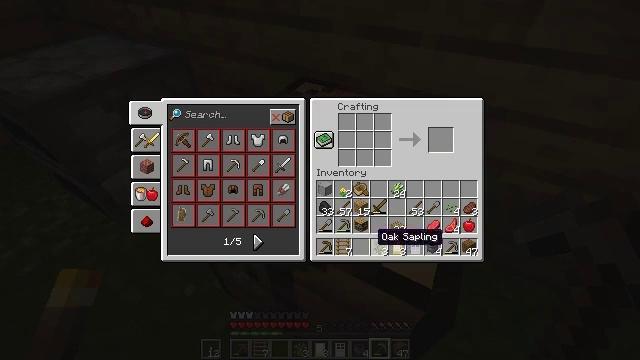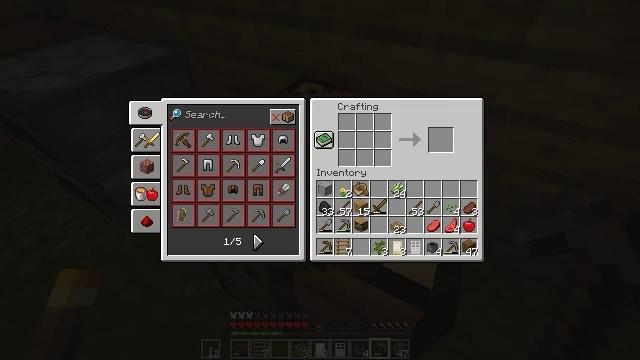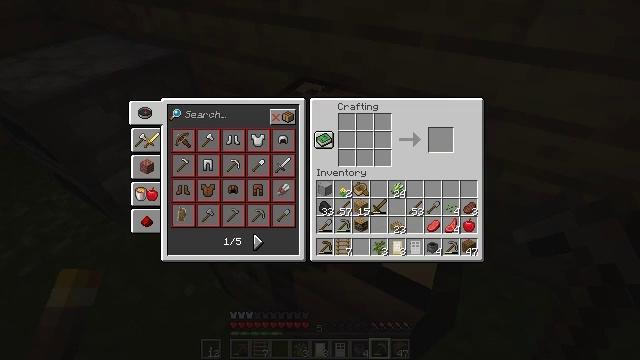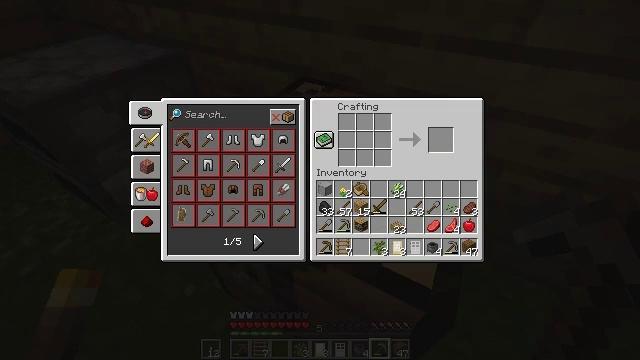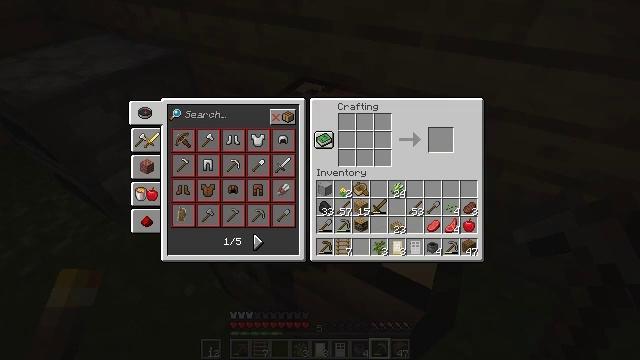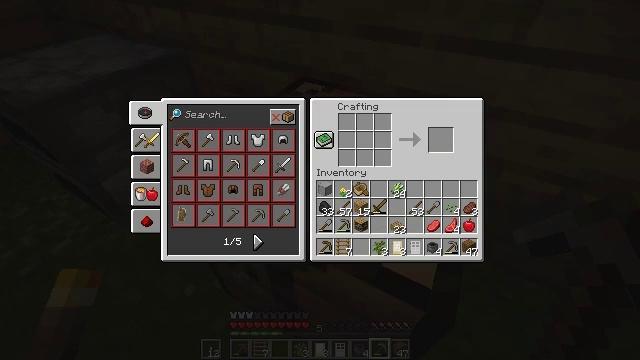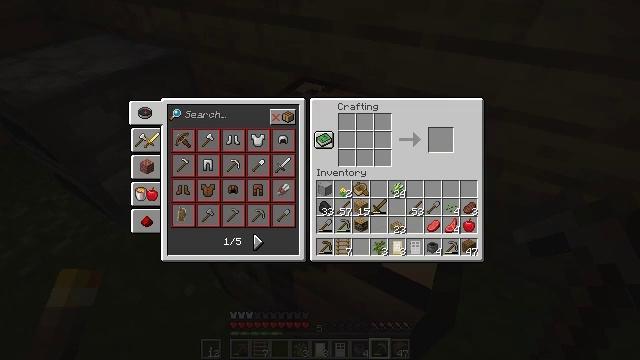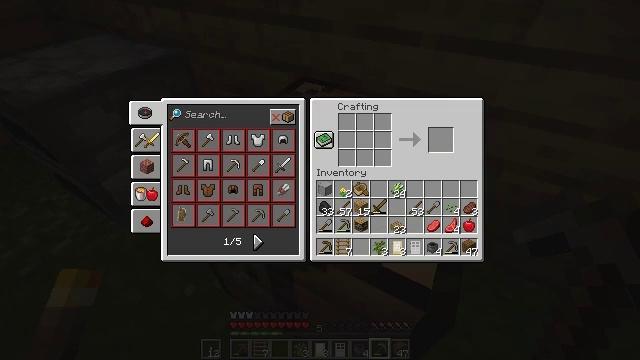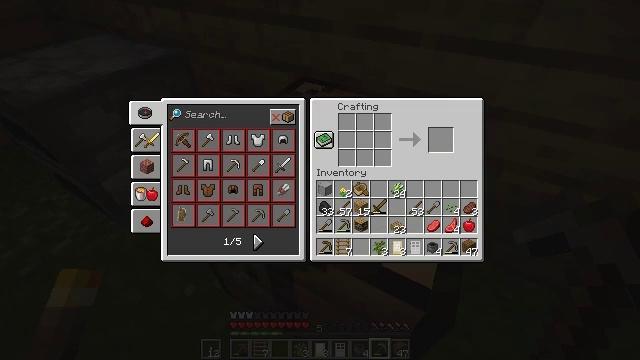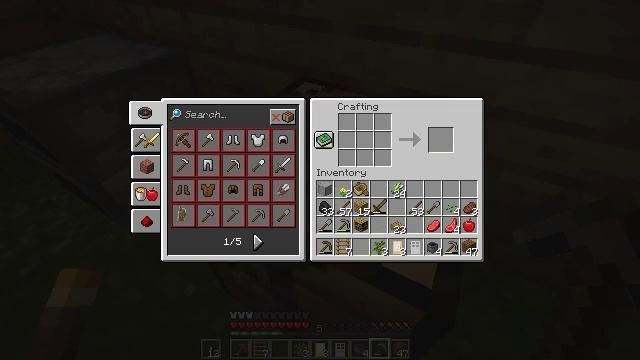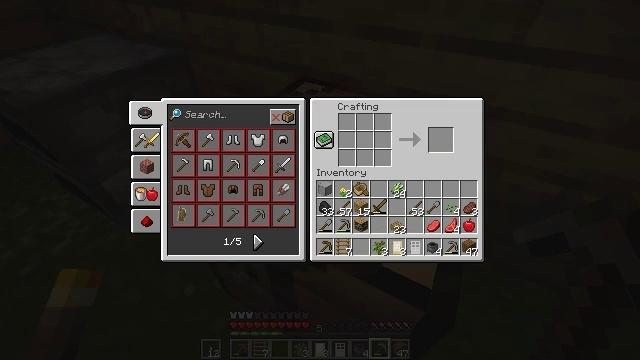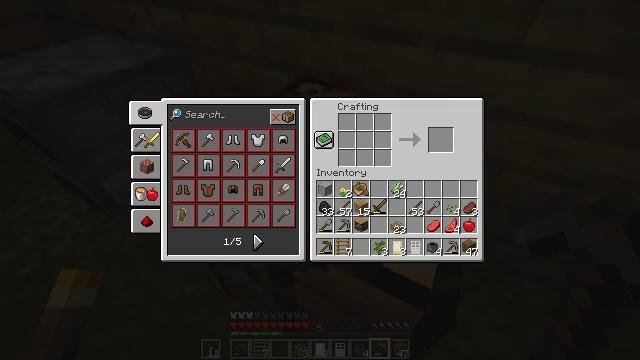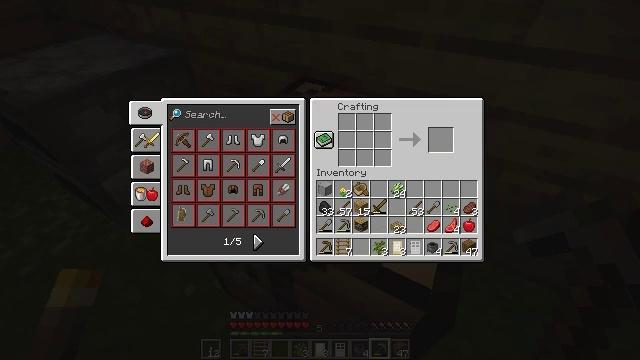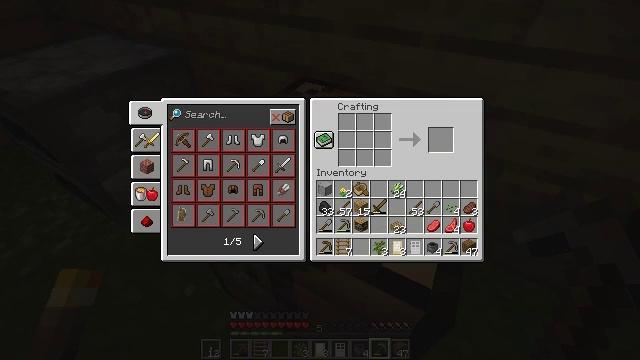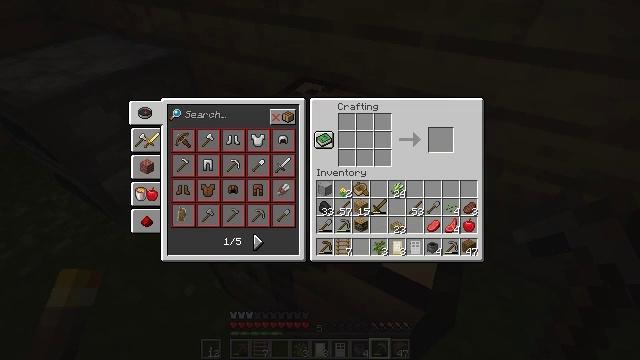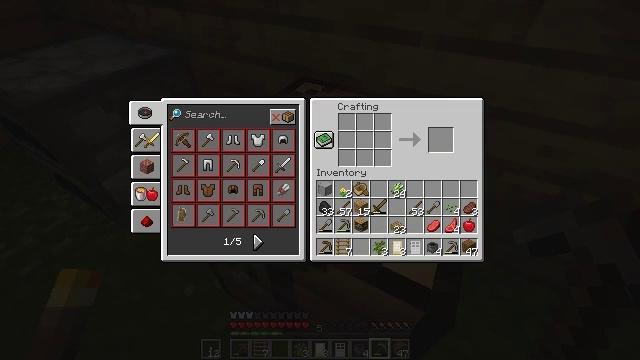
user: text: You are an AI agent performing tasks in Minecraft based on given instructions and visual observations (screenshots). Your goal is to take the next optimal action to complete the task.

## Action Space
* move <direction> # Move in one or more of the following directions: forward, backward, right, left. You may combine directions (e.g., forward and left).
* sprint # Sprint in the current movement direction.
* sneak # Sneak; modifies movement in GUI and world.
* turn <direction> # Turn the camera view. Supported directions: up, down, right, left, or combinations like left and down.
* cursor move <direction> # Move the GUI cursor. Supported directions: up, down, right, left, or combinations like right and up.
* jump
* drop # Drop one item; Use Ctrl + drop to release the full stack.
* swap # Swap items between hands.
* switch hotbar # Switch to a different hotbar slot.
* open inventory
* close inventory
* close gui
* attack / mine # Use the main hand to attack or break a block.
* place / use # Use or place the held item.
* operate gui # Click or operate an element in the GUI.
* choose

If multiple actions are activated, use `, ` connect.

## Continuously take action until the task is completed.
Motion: motion action
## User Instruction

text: Assemble wooden slabs and a bookshelf to create the lectern.
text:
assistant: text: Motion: cursor move down
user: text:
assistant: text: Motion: no_op
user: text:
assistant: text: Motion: no_op
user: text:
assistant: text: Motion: no_op
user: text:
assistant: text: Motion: no_op
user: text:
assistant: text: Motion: no_op
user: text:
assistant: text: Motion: no_op
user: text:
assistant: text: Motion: no_op
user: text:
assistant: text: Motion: no_op
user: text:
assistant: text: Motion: no_op
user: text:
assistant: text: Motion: no_op
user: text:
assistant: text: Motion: no_op
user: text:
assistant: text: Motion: no_op
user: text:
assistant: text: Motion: no_op
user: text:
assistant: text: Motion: no_op
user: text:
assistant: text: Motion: no_op
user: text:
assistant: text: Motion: no_op
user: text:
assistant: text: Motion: no_op
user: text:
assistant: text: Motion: no_op
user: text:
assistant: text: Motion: no_op
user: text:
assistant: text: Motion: no_op
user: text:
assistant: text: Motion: no_op
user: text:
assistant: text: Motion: cursor move up
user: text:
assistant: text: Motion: cursor move up
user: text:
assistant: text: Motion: no_op
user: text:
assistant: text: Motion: no_op
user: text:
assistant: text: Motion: no_op
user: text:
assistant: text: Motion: no_op
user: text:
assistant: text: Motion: no_op
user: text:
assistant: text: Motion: cursor move left and up